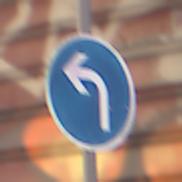
Verkehrszeichen: VorgeschriebeneFahrtrichtungLinks
Umgebung: Outdoor, Urban
Tageszeit: MorningAfternoon
Wetter: Clear
Licht: Natural
Jahreszeit: NotSpecified
Kontrast: MediumContrast